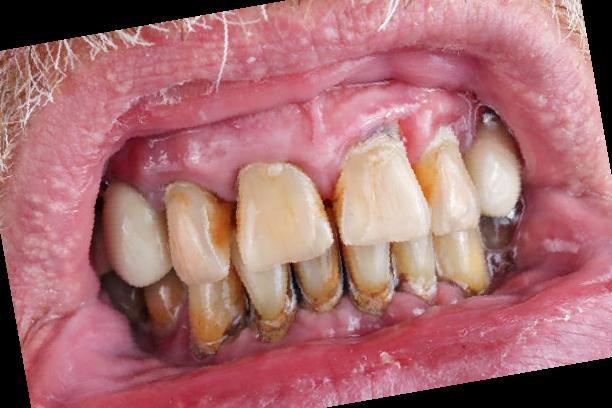
Condition: Calculus